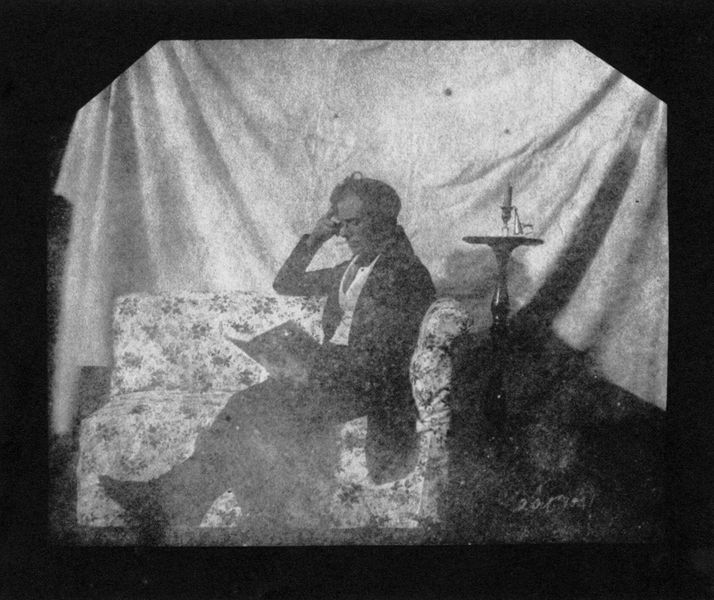
Titel: Die Lektüre
Künstler: William Henry Fox Talbot
Schlagwörter: hand, mann, schatten, weiß, sitzen, ausschnitt, blumen, frisur, geste, grau, hintergrund, lampe, licht, nacht, profil, schwarz, stirn, tisch, blick, tuch, muster, anzug, jacke, wand, arm, falten, mensch, rahmen, herr, portrait, porträt, vorhang, haare, mantel, sessel, sitzend, stoff, beine, sofa, schuhe, blümchen, beleuchtung, krawatte, dichter, datum, floral, lesen, kerze, bett, tischchen, lichteinfall, laken, couch, weste, raffung, foto, fotografie, photographie, buch, denken, blumenmuster, schwarz weiss, zeitung, denker, leinwand, fleck, magazin, photo, kerzenständer, verschwommen, geblümt, versunken, aufgestützt, leser, lesend, fotographie, aufnahme, illustrierte, bequem, shisha, wasserpfeife, schwarzwei, canape, recamiere, geblumt, abgekantet, abgehängt, ecksofa, gutsche, kerzenlöscher